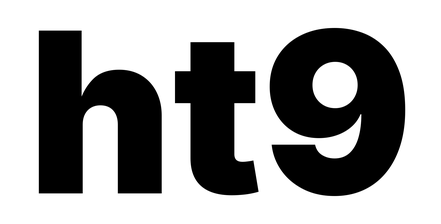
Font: Inter_Black